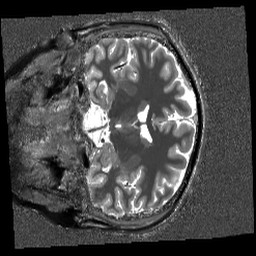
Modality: T1w
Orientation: coronal